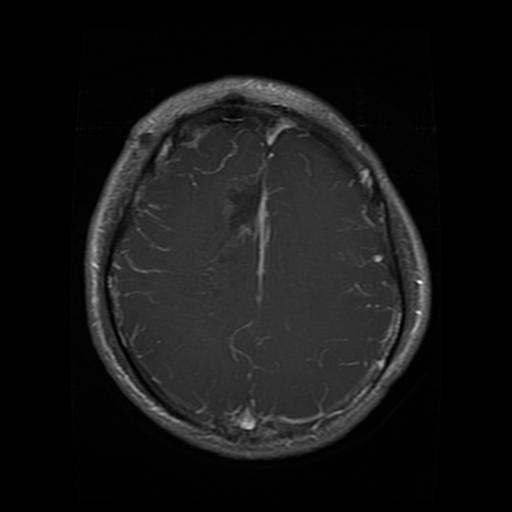
Label: glioma